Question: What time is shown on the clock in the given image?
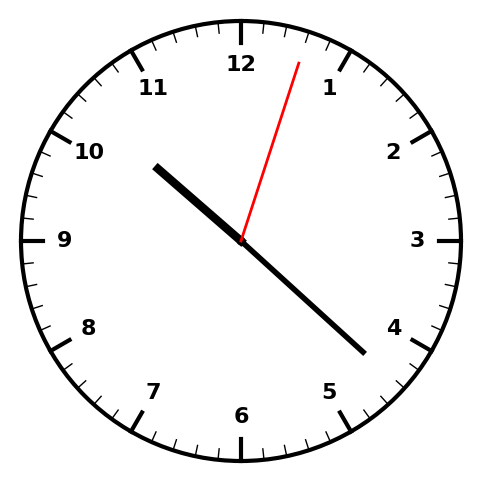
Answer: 10:22:03